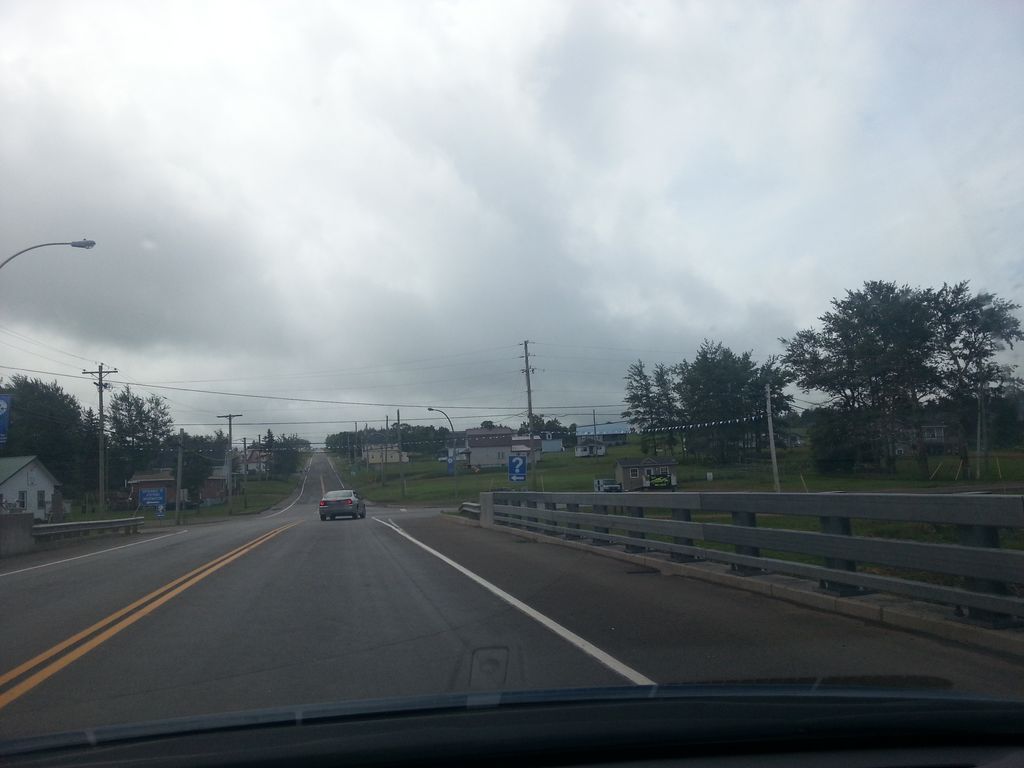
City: charlottetown